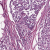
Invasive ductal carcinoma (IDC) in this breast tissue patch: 1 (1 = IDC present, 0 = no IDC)